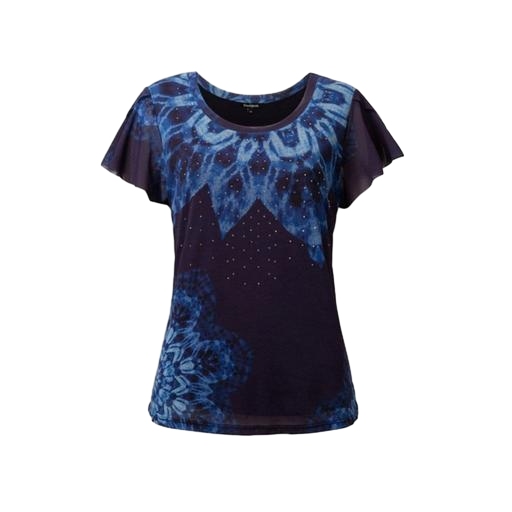
blue pima medallion-print t-shirt only macy, blue plus size medallion-print t-shirt only macy, purple printed lace-yoke t-shirt only macy, white background